Question: I have two tables, tbl_customers and tbl_transactions, where the fields of them are as follows:
'''
**tbl_customer:**
c_id | c_name | age | Slab | gender | occupation | married | priority | ratings | contact | email | dob | anniversary
**tbl_transaction**
t_id | c_id | d_id | f_id | date_time | bill | member
'''
The table is a global table containing the transactions of all departments, differentiated by .
Now I want to run a query that fetches , (means no of rows a c_id apppears in tbl_transaction), (means SUM(bill) of a particular c_id in) and the respective priority and ratings as it is in tbl_customer.
The query I was trying is :
'''
Select c_id,
COUNT(cid) as tot_visit,
SUM(bill) as tot_revenue, priority, ratings
From tbl_customer c
inner join tbl_transaction t on c.c_id=t.c_id
Where $r_id='r1' AND $c_id='".$cid."'
group by c_id
'''
So basicaly I want to display the total visits and revenue of each customer in customer table, but not sure what is the right way to do it.
Any help would be appreciated.

This is the error I am getting in SQL Engine
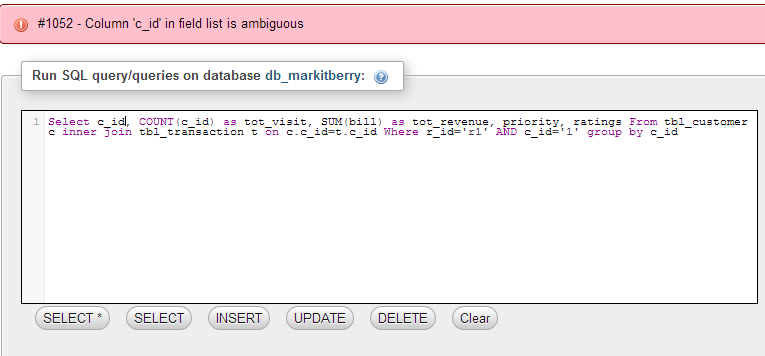
Answer: According to your error there are fields in both tables that have same name in your tables you need to give the table alias for the field, also when you are filtering on only one group then there is no need to use group by because you are using 'AND c.c_id='".$cid."'' for a single group
'''
Select c.c_id,
COUNT(c.cid) as tot_visit,
SUM(t.bill) as tot_revenue, c.priority, c.ratings
From tbl_customer c
inner join tbl_transaction t on c.c_id=t.c_id
Where $r_id='r1' AND c.c_id='".$cid."'
group by c.c_id
'''